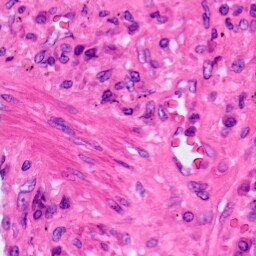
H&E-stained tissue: Lung